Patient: sex F, age 57
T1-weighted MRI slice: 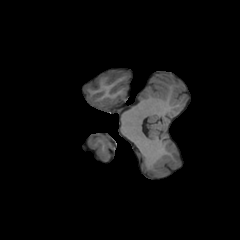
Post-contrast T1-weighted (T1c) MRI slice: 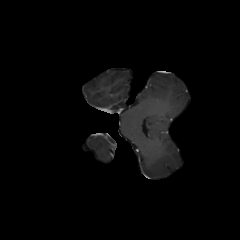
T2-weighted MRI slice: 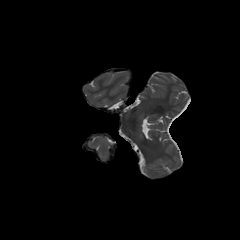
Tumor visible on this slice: no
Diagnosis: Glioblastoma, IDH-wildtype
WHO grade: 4